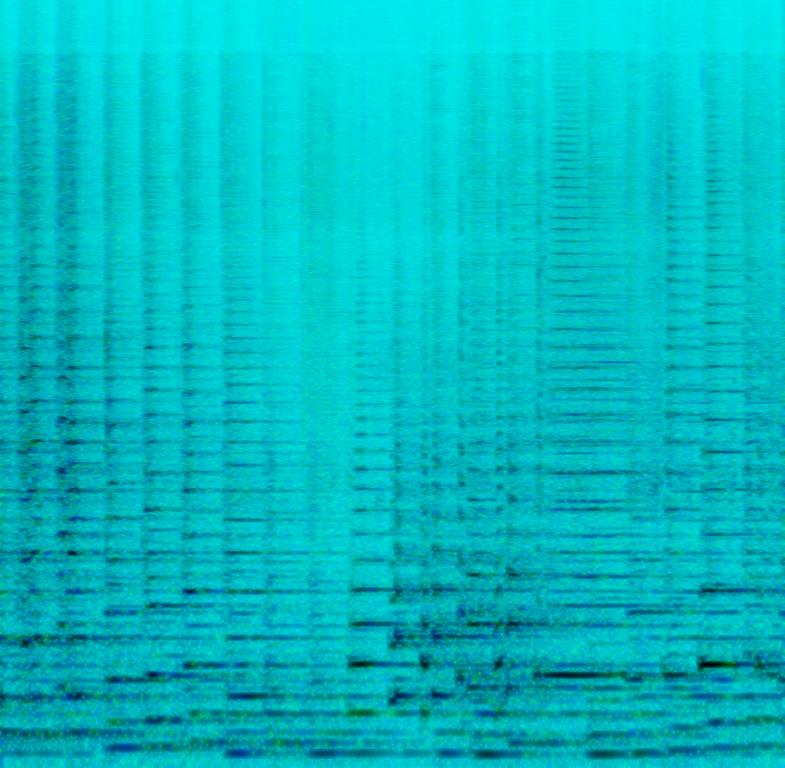
The low quality recording features an orchestra live performance and it contains a mellow brass section melody, sustained strings melody, soft piano chords and smooth double bass. It sounds easygoing and happy, like something you would listen to while trying to relax.